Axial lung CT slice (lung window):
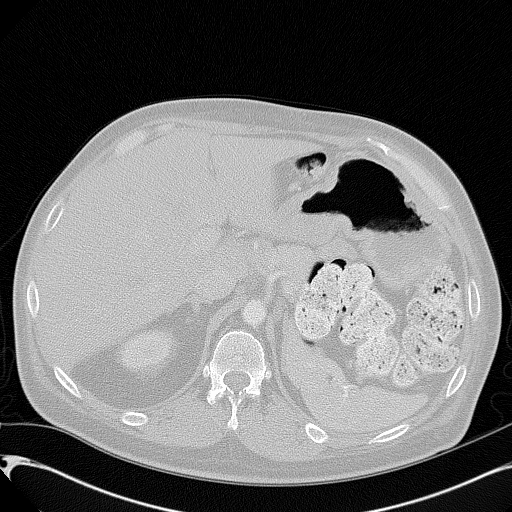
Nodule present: no